Question: I am using plot3 to plot a matrix such that the resultant figure shows different colors for each vector of that matrix:
'''
plot3(Grid.x1(:,:),Grid.x2(:,:),phi(:,:))
'''

How can I smooth the coloring of this plot? Thanks!
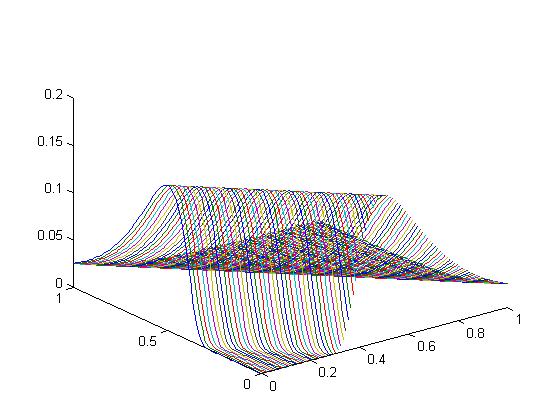
Answer: You can use <URL> from FileExchange to construct and control a continuous range color spectrum. This way the transition between different lines will seem more natural and proximal lines will have similar colors.
You can read more and see examples usage here <URL>
:
'''
[X,Y,Z] = peaks(128);
% raw plot3()
figure; plot3(X, Y, Z);
'''

'''
% define set equal to line number
ColorSet = varycolor(128);
% smooth plot3()
figure; hold all;
set(gca, 'ColorOrder', ColorSet);
plot3(X, Y, Z); view(3);
'''

:
For a continuous 3D plot (i.e. a surface) you can use 'surfl' instead of 'plot3' and display your data as a 3-D <URL>. You can additionally apply any 'colormap' on the resulting surface, i.e. 'gray' or 'ColorSet' as above.
'''
surfl(X,Y,Z);
shading interp;
colormap(gray);
'''